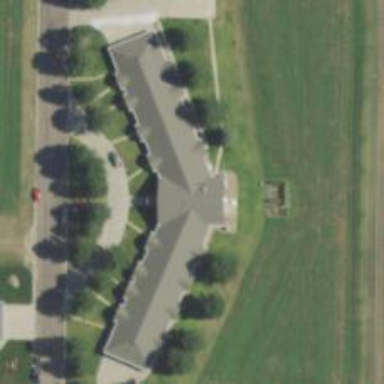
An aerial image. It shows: Nursing home.